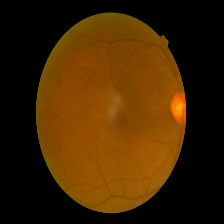
Diabetic retinopathy grade: Mild